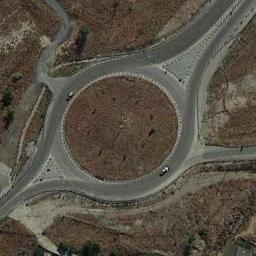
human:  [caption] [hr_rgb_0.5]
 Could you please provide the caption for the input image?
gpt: The roundabout is on the bare land .

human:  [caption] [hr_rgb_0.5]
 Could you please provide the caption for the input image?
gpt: The roundabout in the clearing connects four roads .

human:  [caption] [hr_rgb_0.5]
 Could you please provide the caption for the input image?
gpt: There are several moving vehicles on the road at the roundabout, With some trees and a large area of ​​wasteland around the roundabout .

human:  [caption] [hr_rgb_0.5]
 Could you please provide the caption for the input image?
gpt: There are two cars at the roundabout .

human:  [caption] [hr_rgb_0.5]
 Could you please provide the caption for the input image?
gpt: There are brown bare land around the roundabout .